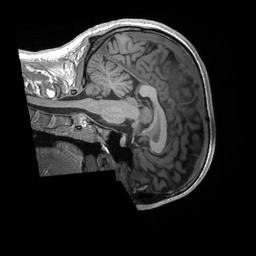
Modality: T1w
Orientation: sagittal
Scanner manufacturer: siemens
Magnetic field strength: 3 T
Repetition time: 2.4 s
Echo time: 0.00224 s